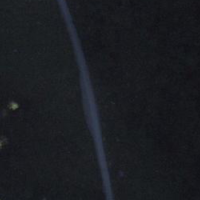
EUNIS habitat code: 43
Species observed at this site:
Silene dioica